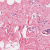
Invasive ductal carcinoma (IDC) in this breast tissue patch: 0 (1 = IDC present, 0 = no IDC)